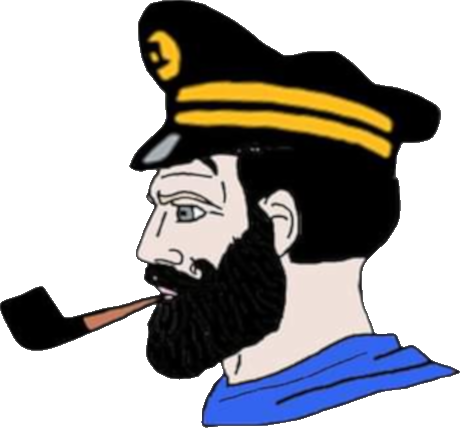
Label: 4_Yes_Chad